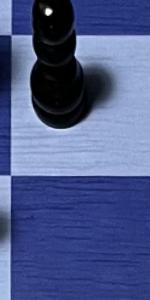
Label: Empty